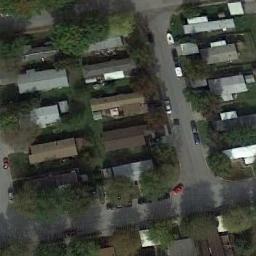
Label: residential